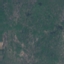
Label: HerbaceousVegetation